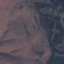
Label: HerbaceousVegetation